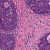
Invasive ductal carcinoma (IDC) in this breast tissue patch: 0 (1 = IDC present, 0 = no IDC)